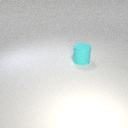
large cyan rubber cylinder